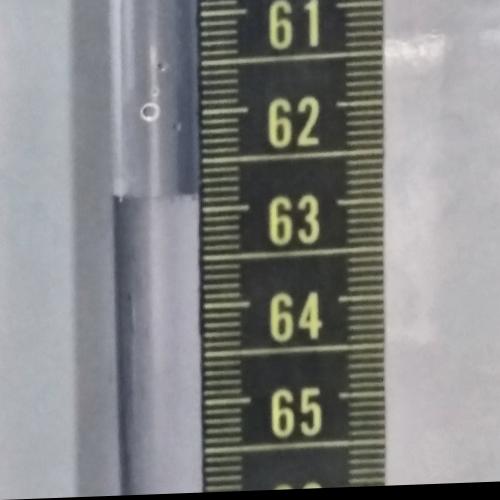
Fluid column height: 62.8 cm